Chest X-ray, AP view. Patient: 69 years old, sex M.
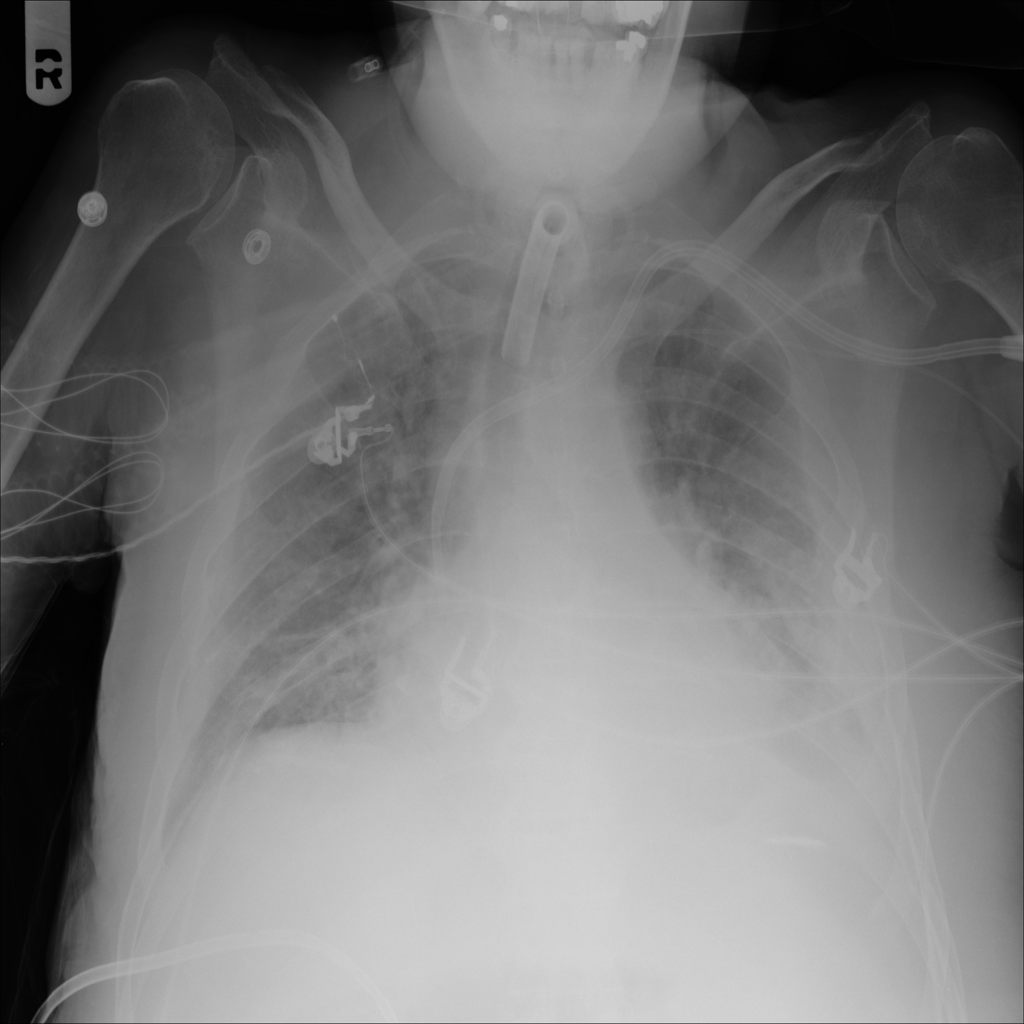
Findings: Consolidation, Effusion, Infiltration